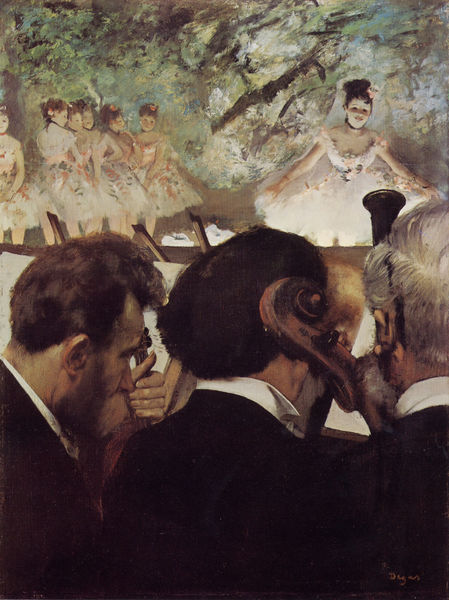
Titel: Musiciens à l'orchestre, Musiker im Orchester
Künstler: Edgar Degas
Standort: Frankfurt (am Main)
Institution: Das Städel, Städelsches Kunstinstitut und Städtische Galerie
Schlagwörter: baum, blätter, dunkel, gemälde, kopf, laub, mann, schatten, weiß, bäume, frauen, grün, impressionismus, menschen, mädchen, ocker, äste, bewegung, blume, braun, degas, edgar degas, finger, frankreich, frau, grau, haar, hintergrund, holz, kleid, kleider, köpfe, licht, männer, ohr, paris, pastell, renoir, rücken, schwarz, vordergrund, blüten, rot, zaun, beige, malerei, rock, tanz, alt, anzug, anzüge, bart, hemd, haarschmuck, knoten, kragen, vollbart, instrument, öl, haare, aufführung, bühne, instrumente, kontrabass, konzert, musik, musiker, oper, orchester, publikum, tanzen, theater, tänzerin, tänzerinnen, dekolletee, rosa, scheitel, wald, dutt, bogen, spieler, balett, ballerina, ballet, ballett, cello, noten, tutu, tütü, zuschauer, auftritt, beleuchtung, bühnenbild, edgar, orchestergraben, vorstellung, detail, monet, manet, bretter, hinterkopf, rüschen, alter, greis, pleinair, hinten, jacken, kunst, stück, rückansicht, geige, violine, knauf, ende, verbeugen, verbeugung, verneigen, kulisse, schnecke, reigen, klassik, tänzer, delacroix, musikinstrumente, geigen, streicher, streichinstrumente, mädchenf, chello, oboe, ballettänzerin, fagott, celli, ballettänzerinnen, auffüehrung, auufführung, balerine, corps de ballett, koncert, orchestermusiker, trampete, virtuos